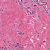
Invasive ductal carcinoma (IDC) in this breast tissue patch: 0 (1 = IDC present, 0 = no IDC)